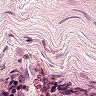
Metastatic tissue present: no